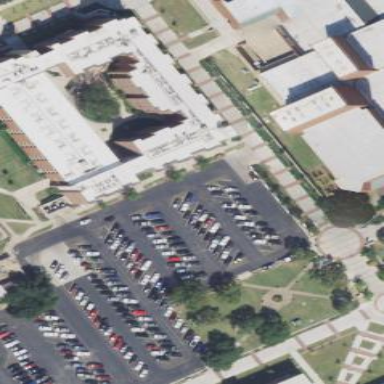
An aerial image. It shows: University building.